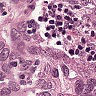
Metastatic tissue present: yes